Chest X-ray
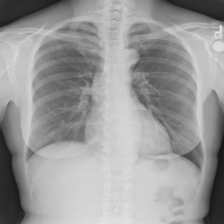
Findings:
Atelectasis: negative
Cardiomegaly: negative
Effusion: negative
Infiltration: negative
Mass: negative
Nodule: negative
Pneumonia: negative
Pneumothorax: negative
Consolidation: negative
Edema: negative
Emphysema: negative
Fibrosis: negative
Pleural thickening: negative
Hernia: negative